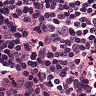
Metastatic tissue present: no